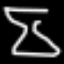
Label: hourglass